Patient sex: F
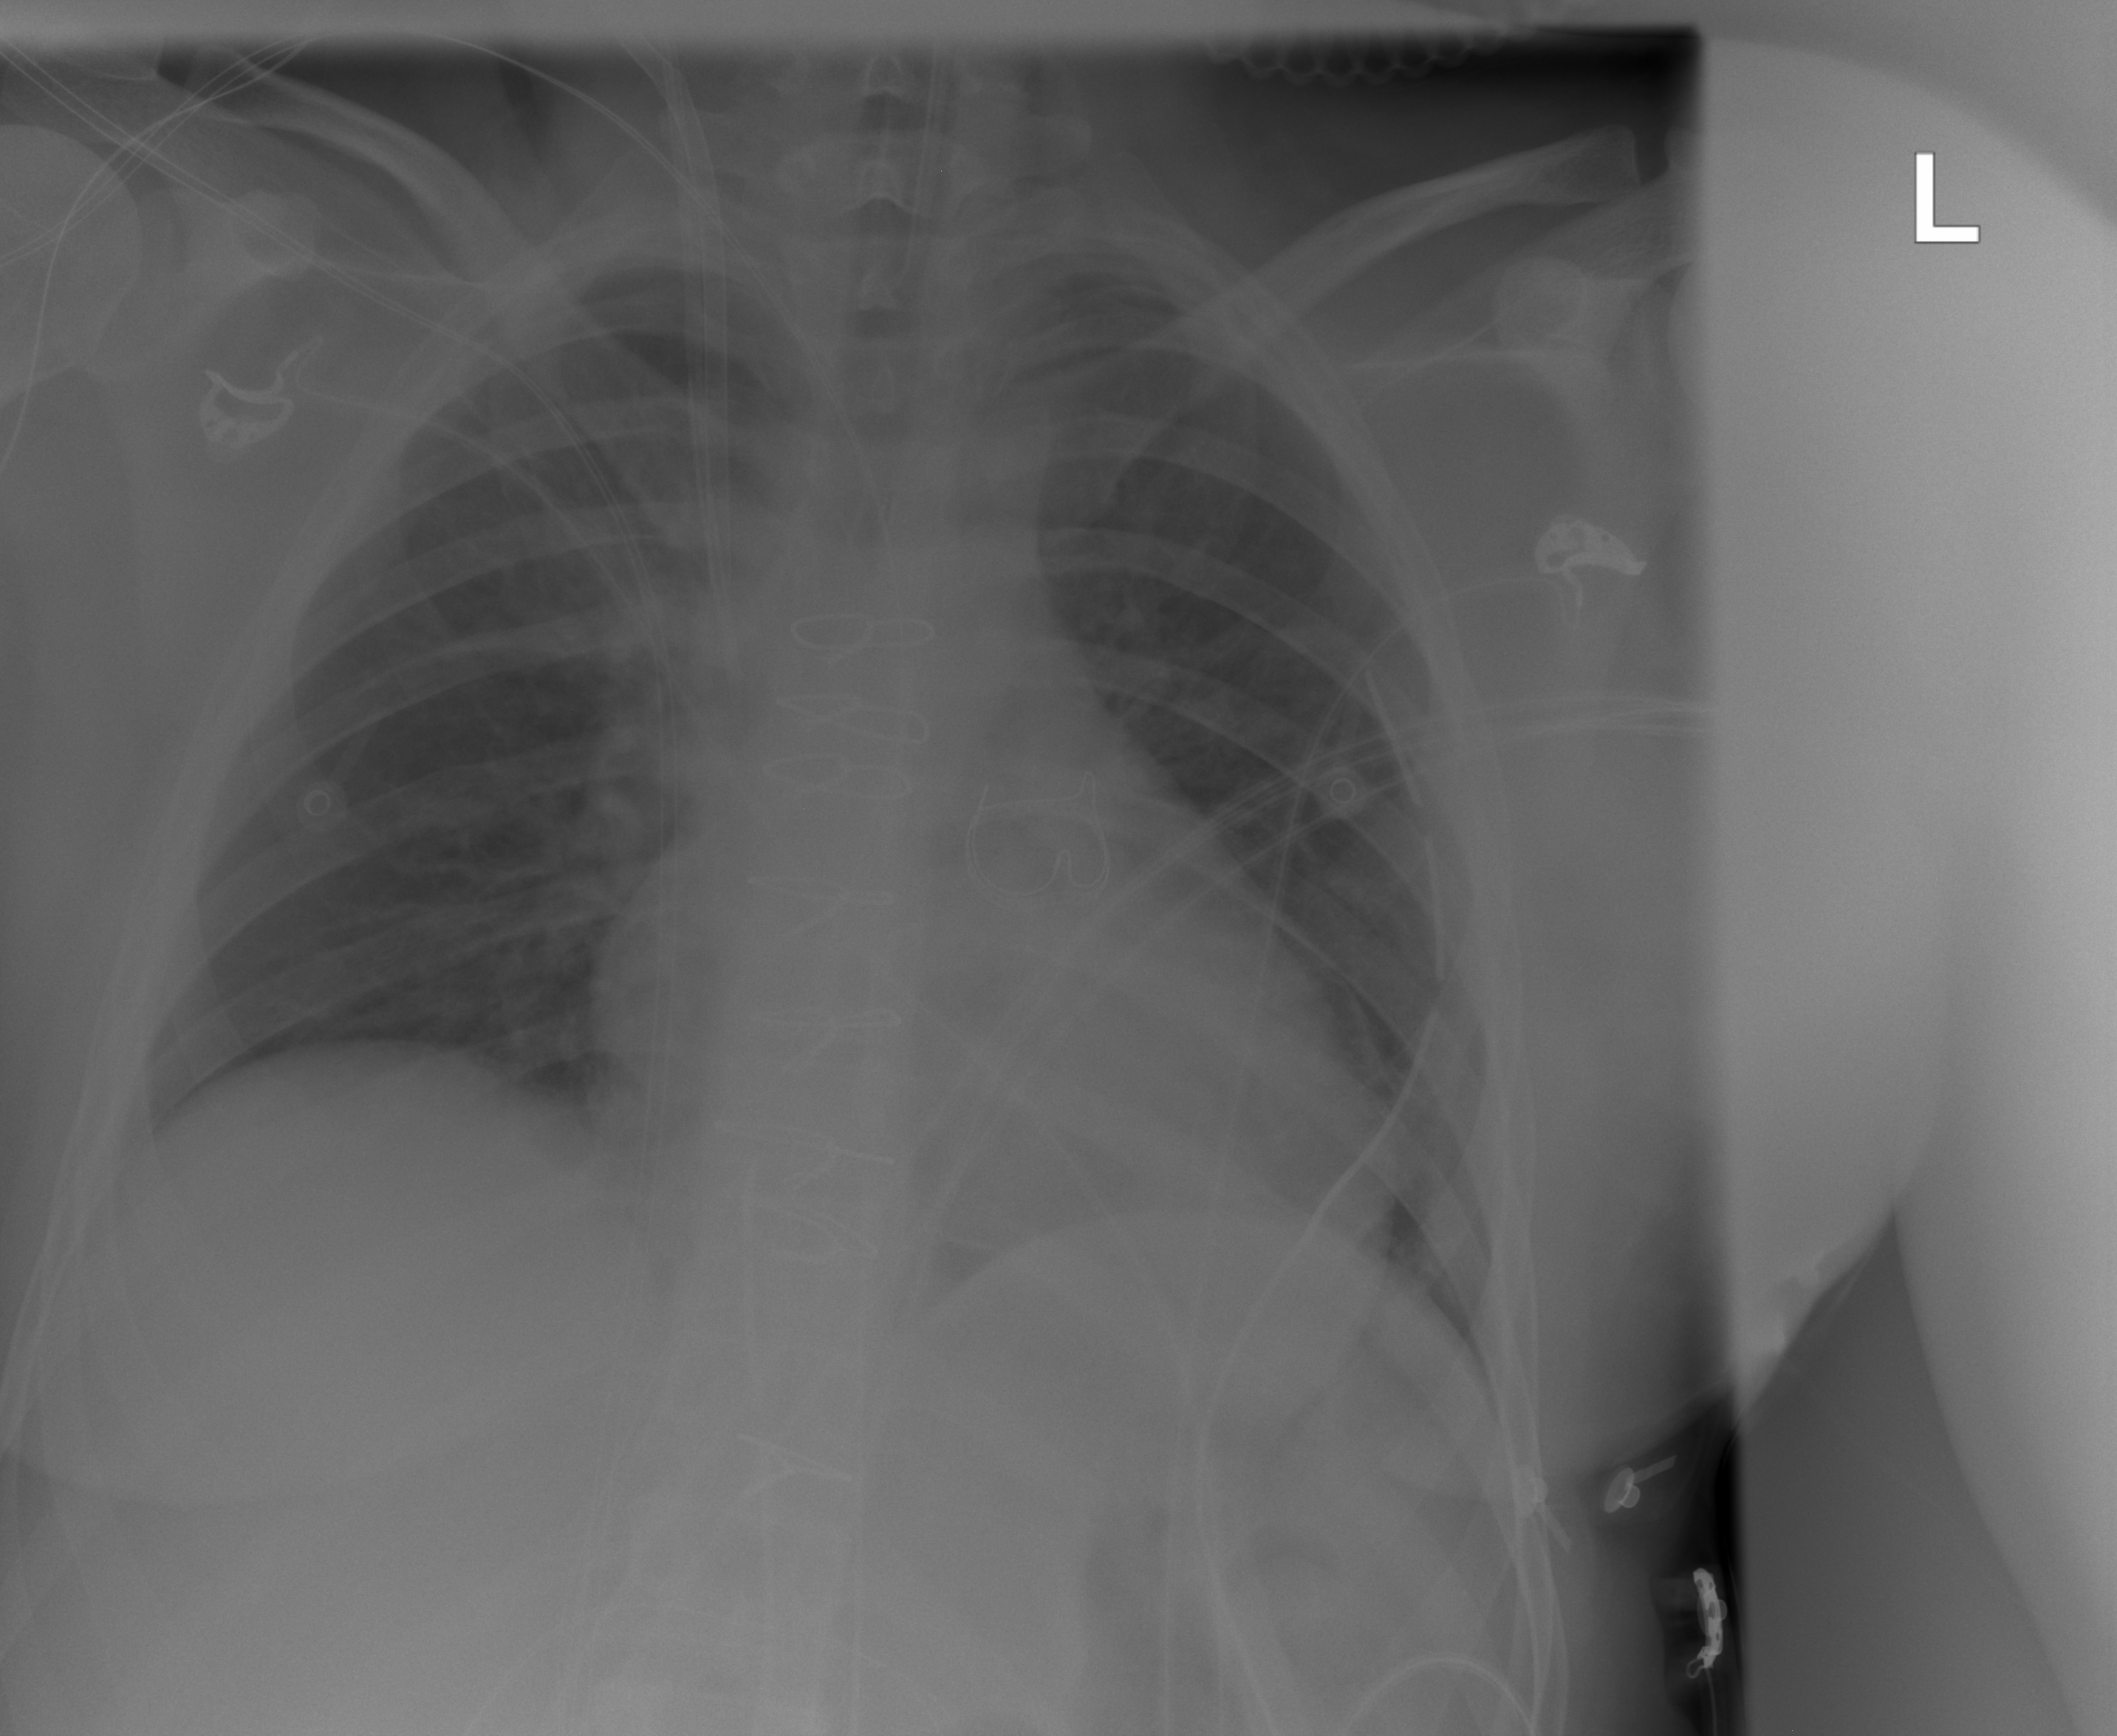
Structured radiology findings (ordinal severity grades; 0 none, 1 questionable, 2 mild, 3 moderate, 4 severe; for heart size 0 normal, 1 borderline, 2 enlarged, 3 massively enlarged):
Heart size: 2
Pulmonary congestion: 1
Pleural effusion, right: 0
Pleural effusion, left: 0
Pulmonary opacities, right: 0
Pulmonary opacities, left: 0
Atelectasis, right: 1
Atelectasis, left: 2